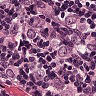
Metastatic tissue present: yes